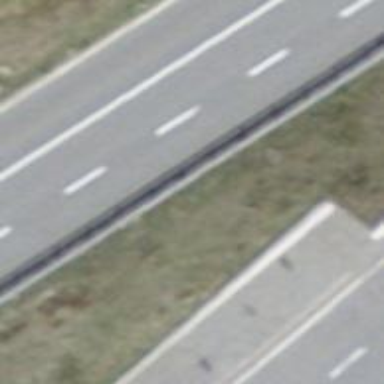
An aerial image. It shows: Guard rail as barrier.